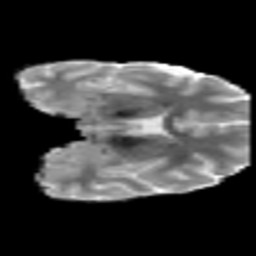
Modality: MD
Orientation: coronal
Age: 47
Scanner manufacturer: philips
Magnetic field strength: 3 T
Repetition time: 8.6 s
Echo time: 0.127 s